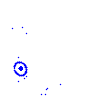
Particle: kaon